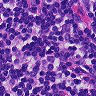
Metastatic tissue present: no